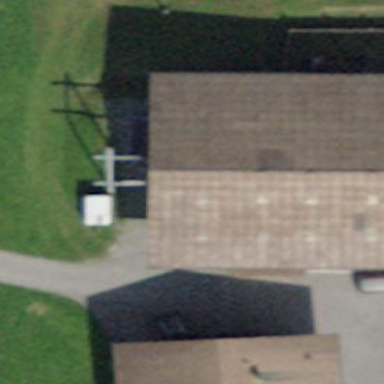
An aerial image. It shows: Rural barn.